Question: There are many JavaScript include files in my page. I need to find the location of the JavaScript function named "addIndustryBtnClick(this)". I did the following steps:
1. Opened Dev Tool in Chrome
2. Selected "Sources" on top.
3. Selected "Sources" from left window.
4. Clicked on the directory name of the project.
Now I can see the page source on the middle window.
I have searched the function name and it is highlighted with yellow color.

I have searched on each JavaScript include files on the left window and I could find the function definition. But is it possible to find function definition without going to each JavaScript file?
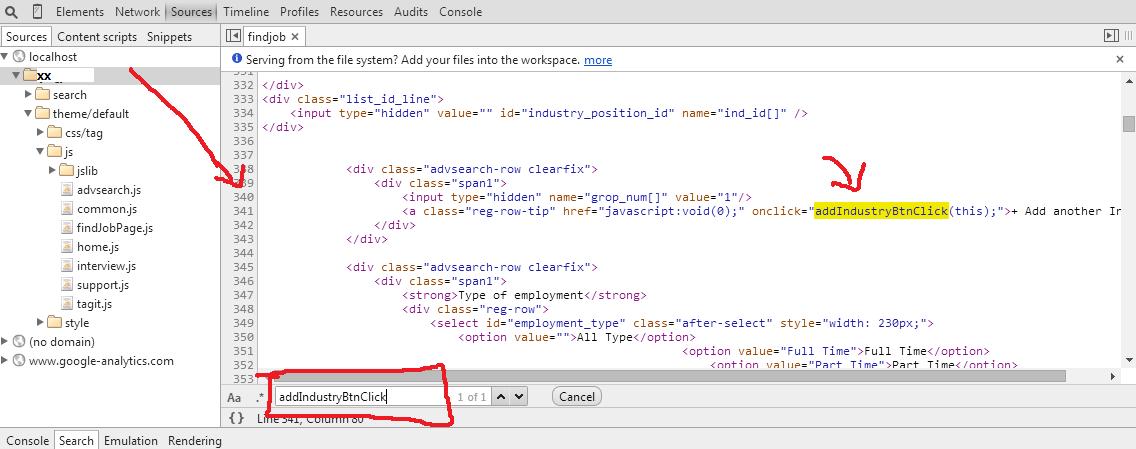
Answer: -